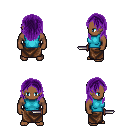
a pixel art fantasy rpg character, male body template, human, dark skin, teal sleeveless shirt, robe skirt, purple long hairstyle, dagger, four views (front, back, left, right), 2x2 character sprite sheet, small pixel art, hard edges, no anti-aliasing